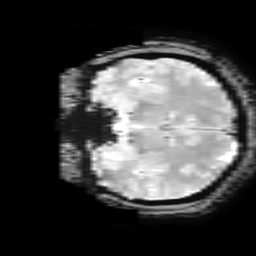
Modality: T2starw
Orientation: coronal
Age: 27
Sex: female
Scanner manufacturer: ge
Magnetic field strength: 3 T
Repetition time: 0.65 s
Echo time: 0.02 s